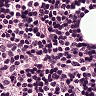
Metastatic tissue present: no